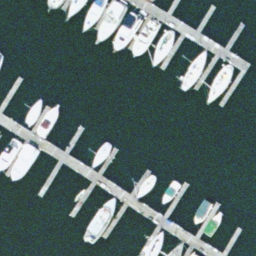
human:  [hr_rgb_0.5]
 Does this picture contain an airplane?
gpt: no

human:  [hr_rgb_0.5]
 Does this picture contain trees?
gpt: no

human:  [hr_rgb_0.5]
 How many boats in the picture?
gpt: eighteen

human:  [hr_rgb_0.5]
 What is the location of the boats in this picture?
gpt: lower left and upper right